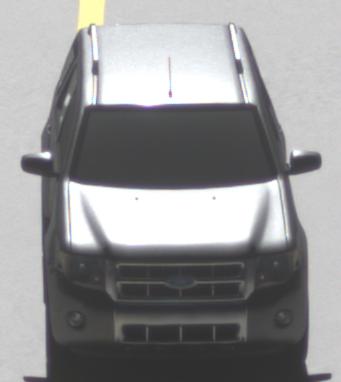
Make: Ford
Model: Escape Hybrid
Detailed model: -
Model produced from: 2004
Model produced until: 2012
Doors: 5
Color: gray
Road condition: dry road
Daytime: midday
Contrast: high contrast